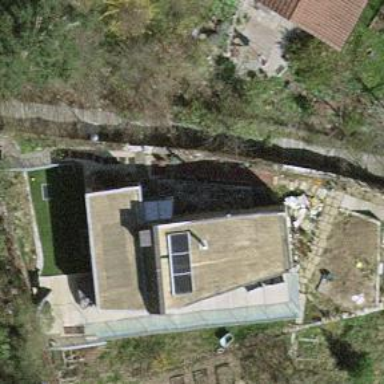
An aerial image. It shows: Concrete steps.